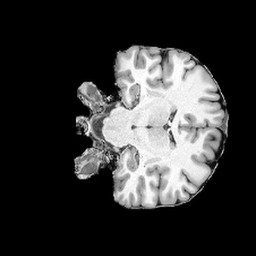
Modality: UNIT1
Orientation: coronal